Field crop: maize
Growth stage: 2
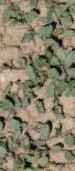
Species: convolvulus